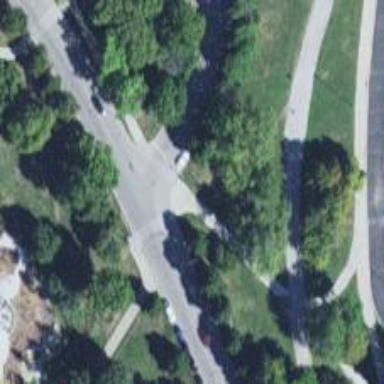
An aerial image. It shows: Asphalt footway with uncontrolled crossing. The path includes crossing area.